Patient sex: F
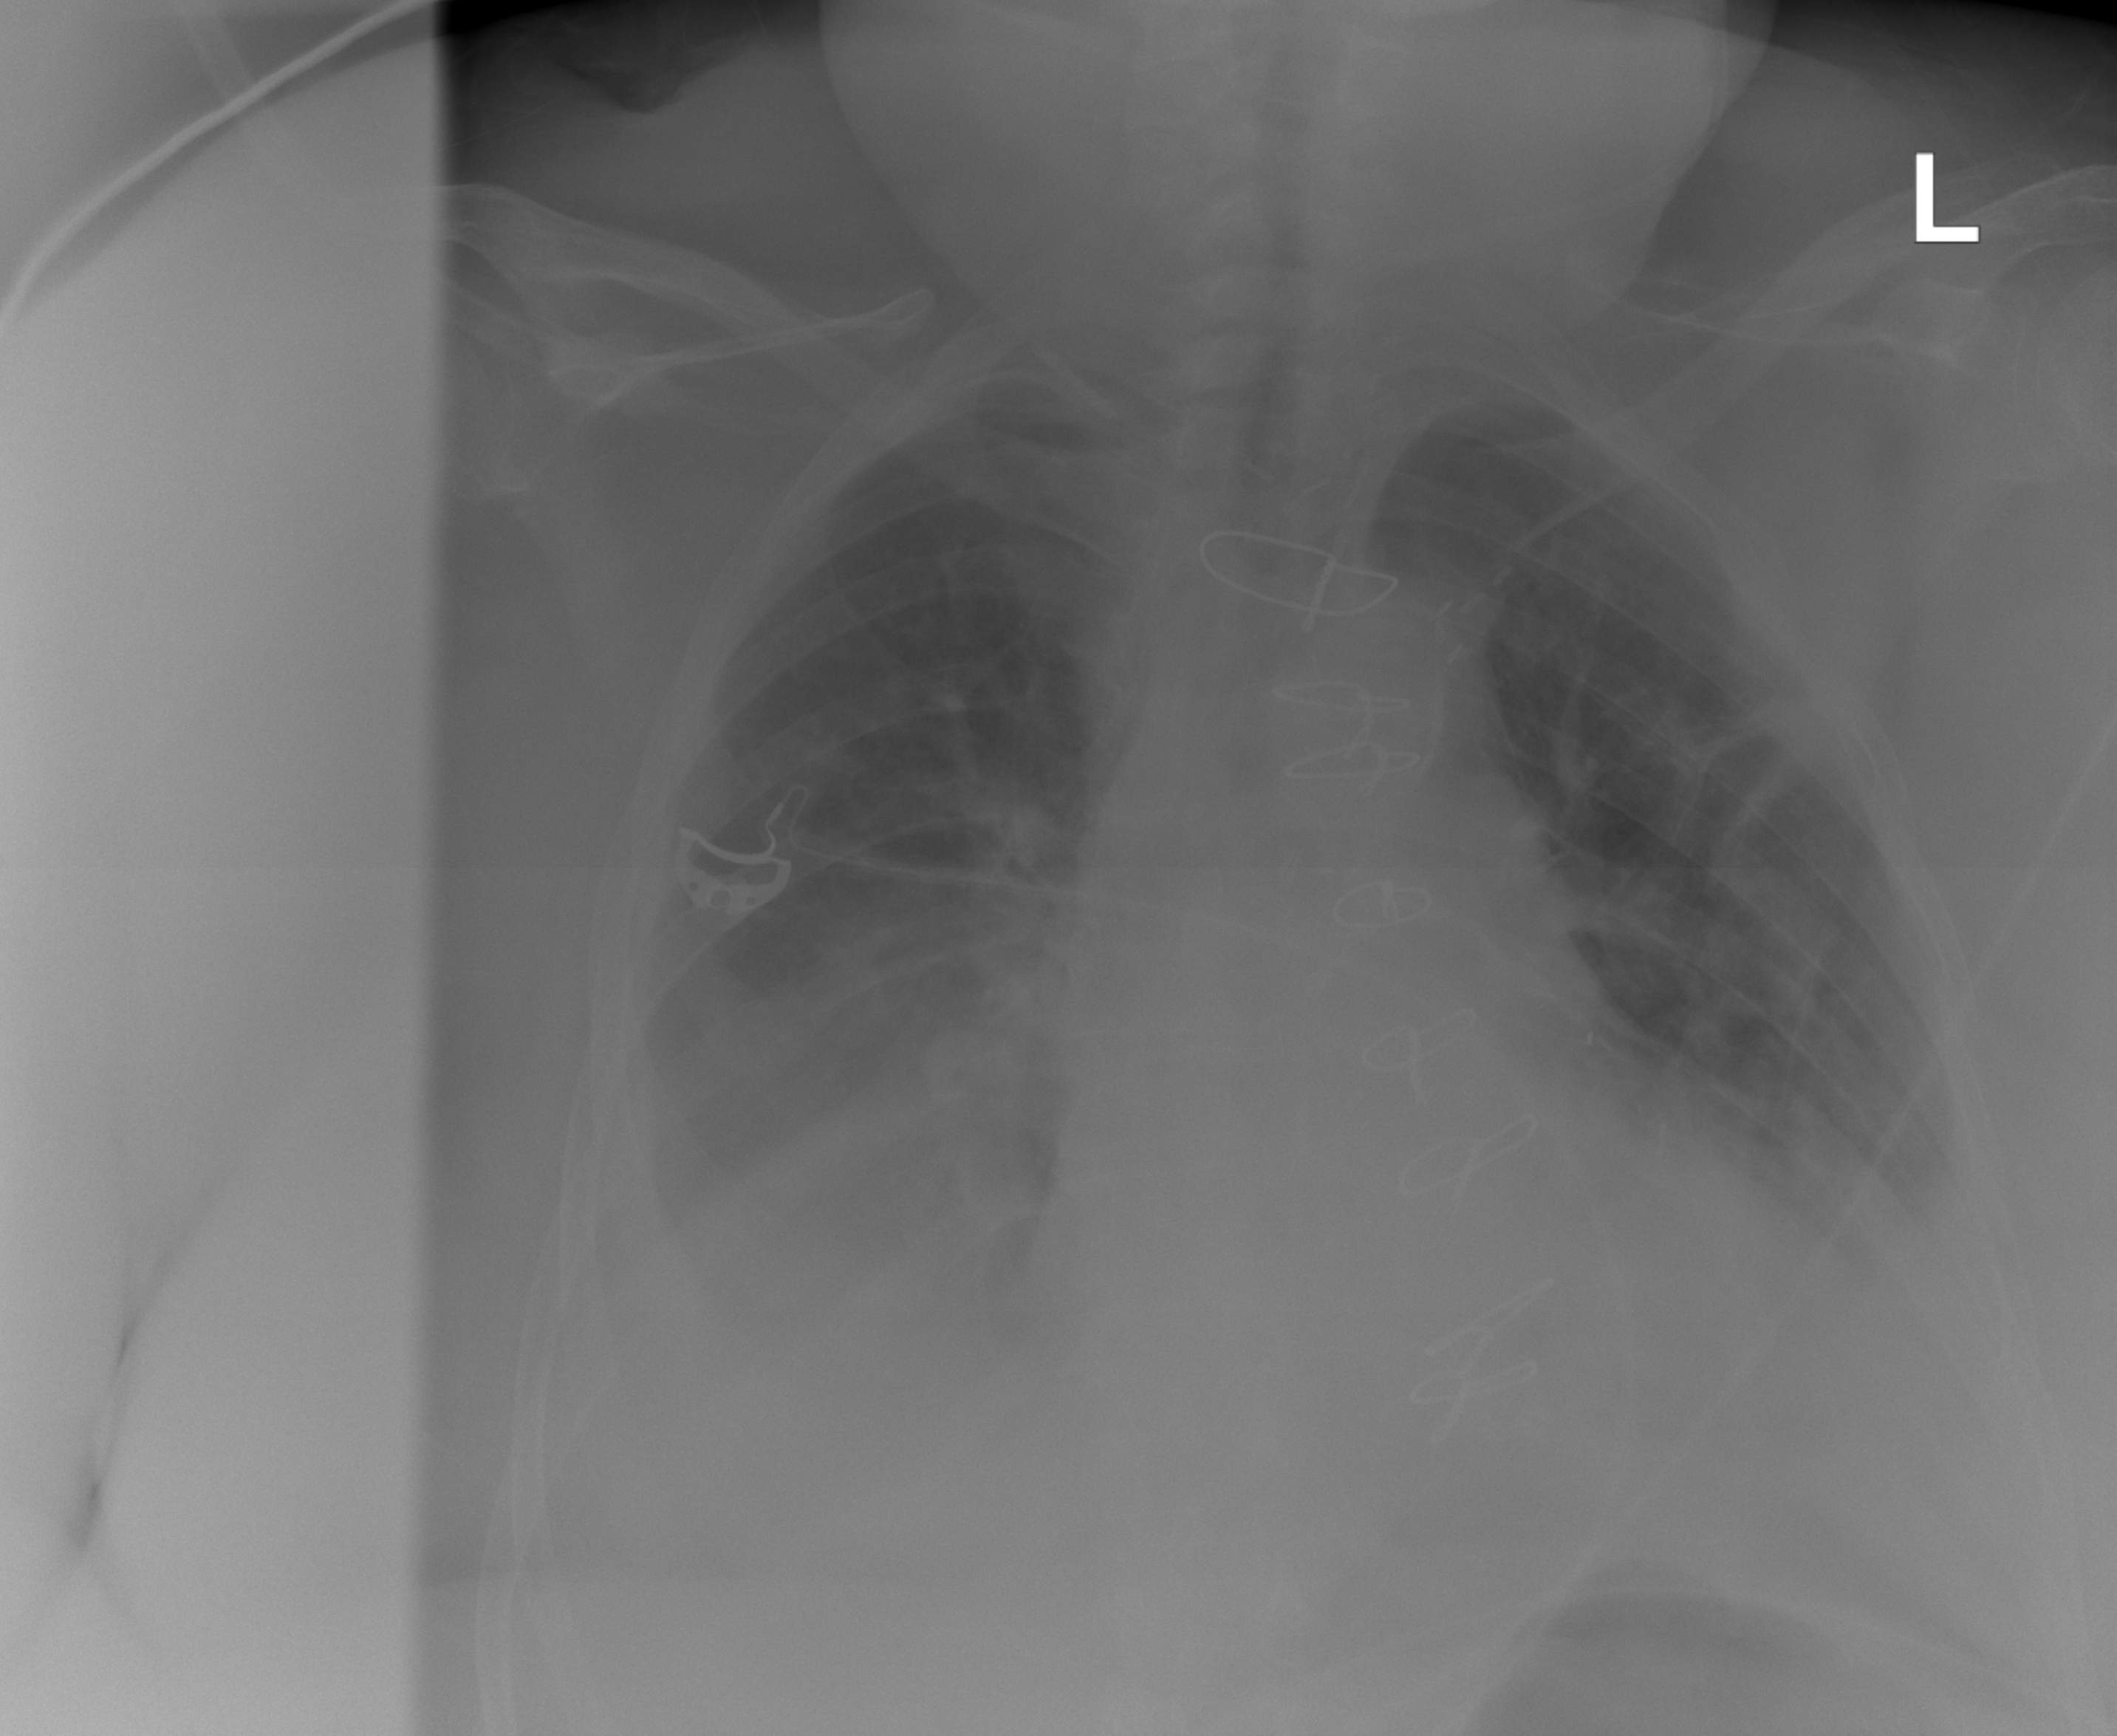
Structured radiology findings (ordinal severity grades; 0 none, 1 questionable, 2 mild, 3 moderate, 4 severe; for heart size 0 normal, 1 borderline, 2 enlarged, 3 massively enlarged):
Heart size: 2
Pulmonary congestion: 2
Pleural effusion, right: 3
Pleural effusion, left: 2
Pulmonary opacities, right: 2
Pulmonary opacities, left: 0
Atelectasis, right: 3
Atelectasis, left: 2